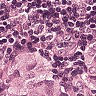
Metastatic tissue present: yes